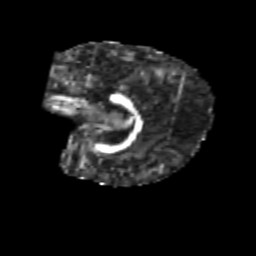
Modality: FA
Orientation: sagittal
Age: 6
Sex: female
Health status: healthy